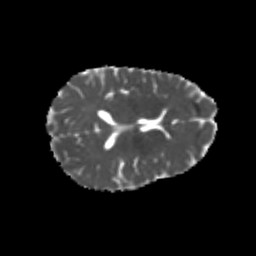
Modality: MD
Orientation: axial
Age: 25
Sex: female
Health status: healthy
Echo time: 0.074 s